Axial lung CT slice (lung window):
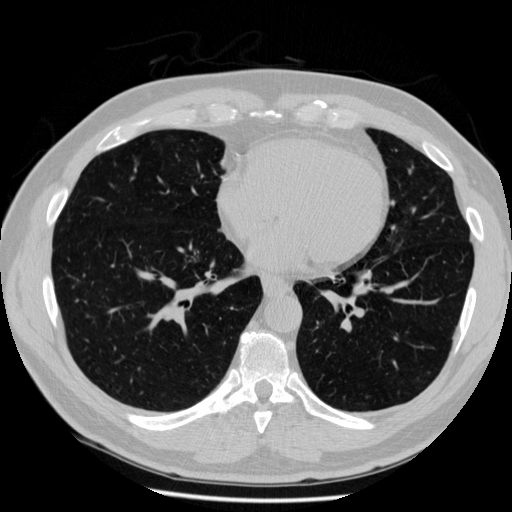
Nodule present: no